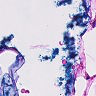
Metastatic tissue present: no